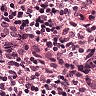
Metastatic tissue present: no